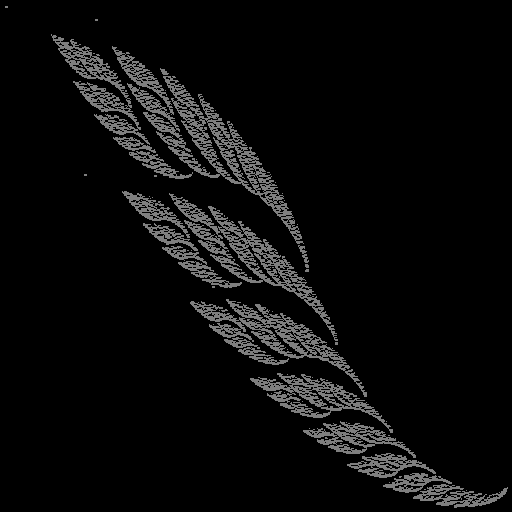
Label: snail